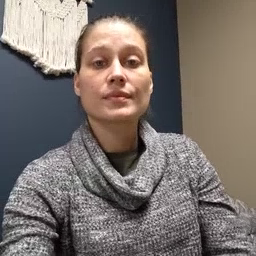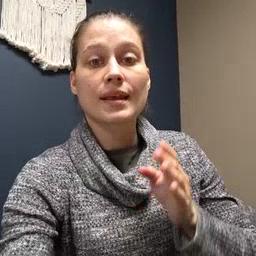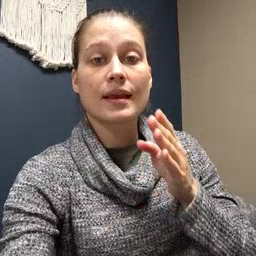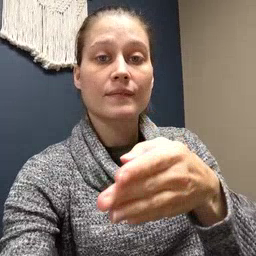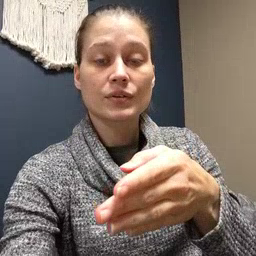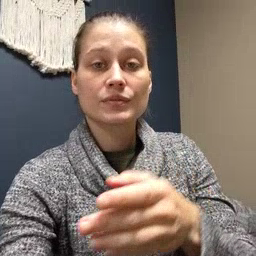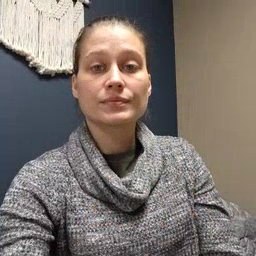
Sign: after